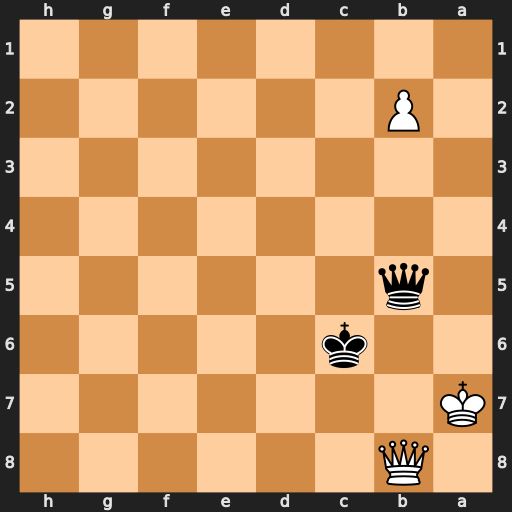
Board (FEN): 1Q6/K7/2k5/1q6/8/8/1P6/8
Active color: b
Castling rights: -
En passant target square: -
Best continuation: Qa4#